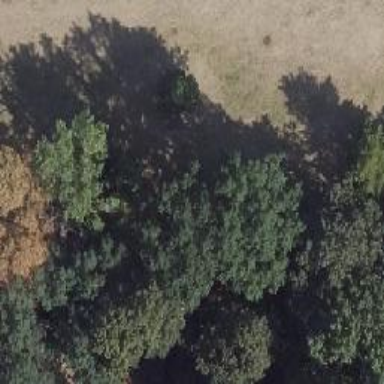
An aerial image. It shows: Broadleaved deciduous tree located in park.